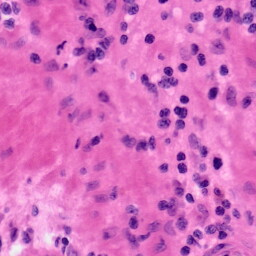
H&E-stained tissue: Colon